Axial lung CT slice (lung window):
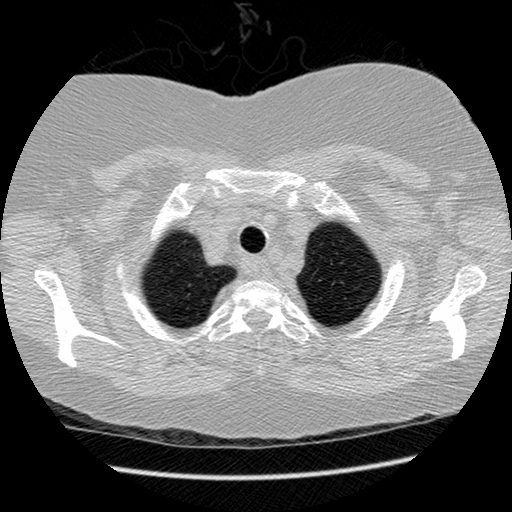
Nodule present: no